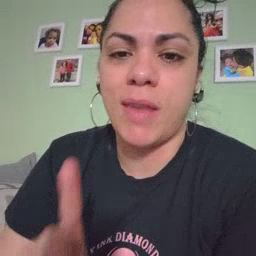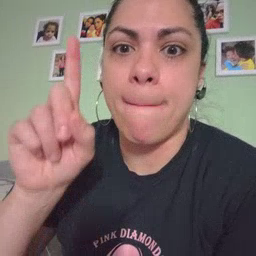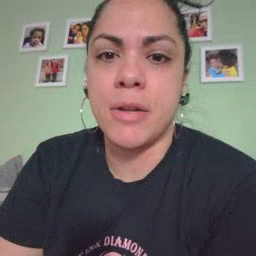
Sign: up